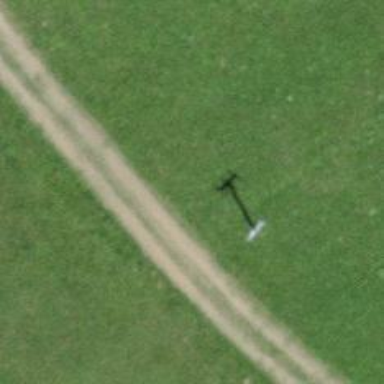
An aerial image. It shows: Utility pole as the man-made structure.